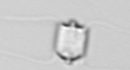
Label: Chaetoceros_didymus